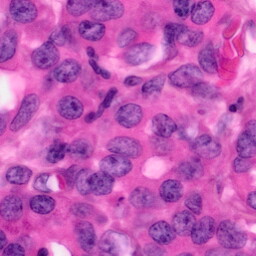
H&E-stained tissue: Pancreatic